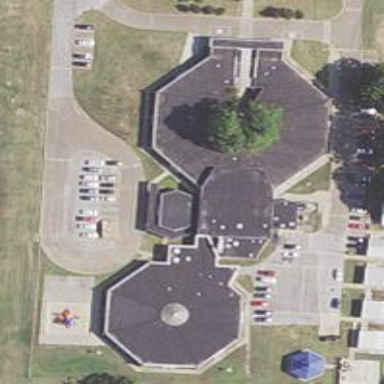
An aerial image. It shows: School.